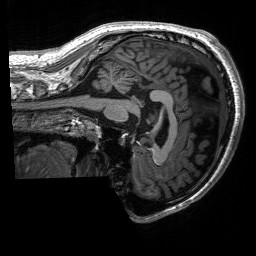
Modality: T1w
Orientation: sagittal
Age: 21
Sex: male
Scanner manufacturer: siemens
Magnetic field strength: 3 T
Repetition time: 2.53 s
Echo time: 0.00227 s